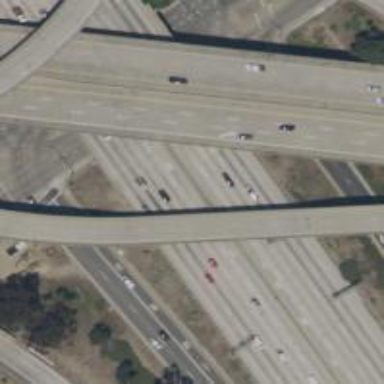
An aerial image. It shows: Motorway bridge.